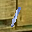
Label: 1